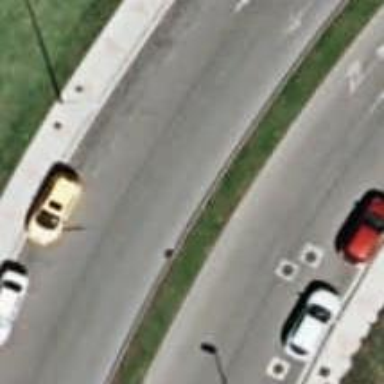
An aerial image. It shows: Parallel parking lane on residential road with asphalt surface.